Field crop: maize
Growth stage: 2
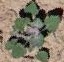
Species: chenopodium